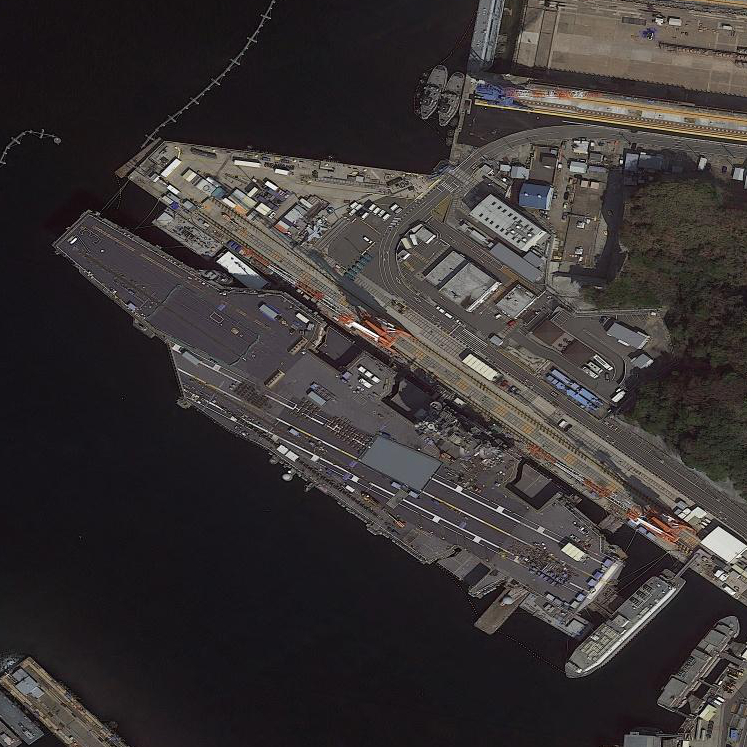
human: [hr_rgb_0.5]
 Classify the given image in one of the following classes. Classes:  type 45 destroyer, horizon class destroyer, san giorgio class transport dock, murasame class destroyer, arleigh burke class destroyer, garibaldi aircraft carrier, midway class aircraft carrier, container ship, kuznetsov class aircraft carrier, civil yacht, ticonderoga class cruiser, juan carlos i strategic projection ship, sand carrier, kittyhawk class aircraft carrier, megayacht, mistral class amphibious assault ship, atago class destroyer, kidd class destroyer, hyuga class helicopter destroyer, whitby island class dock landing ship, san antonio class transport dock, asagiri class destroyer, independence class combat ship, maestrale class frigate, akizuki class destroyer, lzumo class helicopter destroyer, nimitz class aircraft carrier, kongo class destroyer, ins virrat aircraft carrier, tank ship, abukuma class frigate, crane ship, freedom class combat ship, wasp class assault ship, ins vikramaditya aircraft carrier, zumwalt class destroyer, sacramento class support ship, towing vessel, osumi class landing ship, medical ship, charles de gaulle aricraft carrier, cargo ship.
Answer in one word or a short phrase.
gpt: Nimitz class aircraft carrier